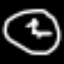
Label: clock